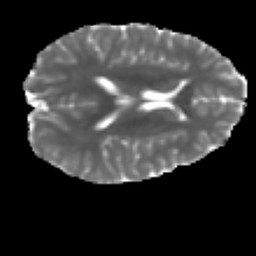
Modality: MD
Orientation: axial
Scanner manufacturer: ge
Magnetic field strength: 3 T
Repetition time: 7.98 s
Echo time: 0.0701 s